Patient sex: M
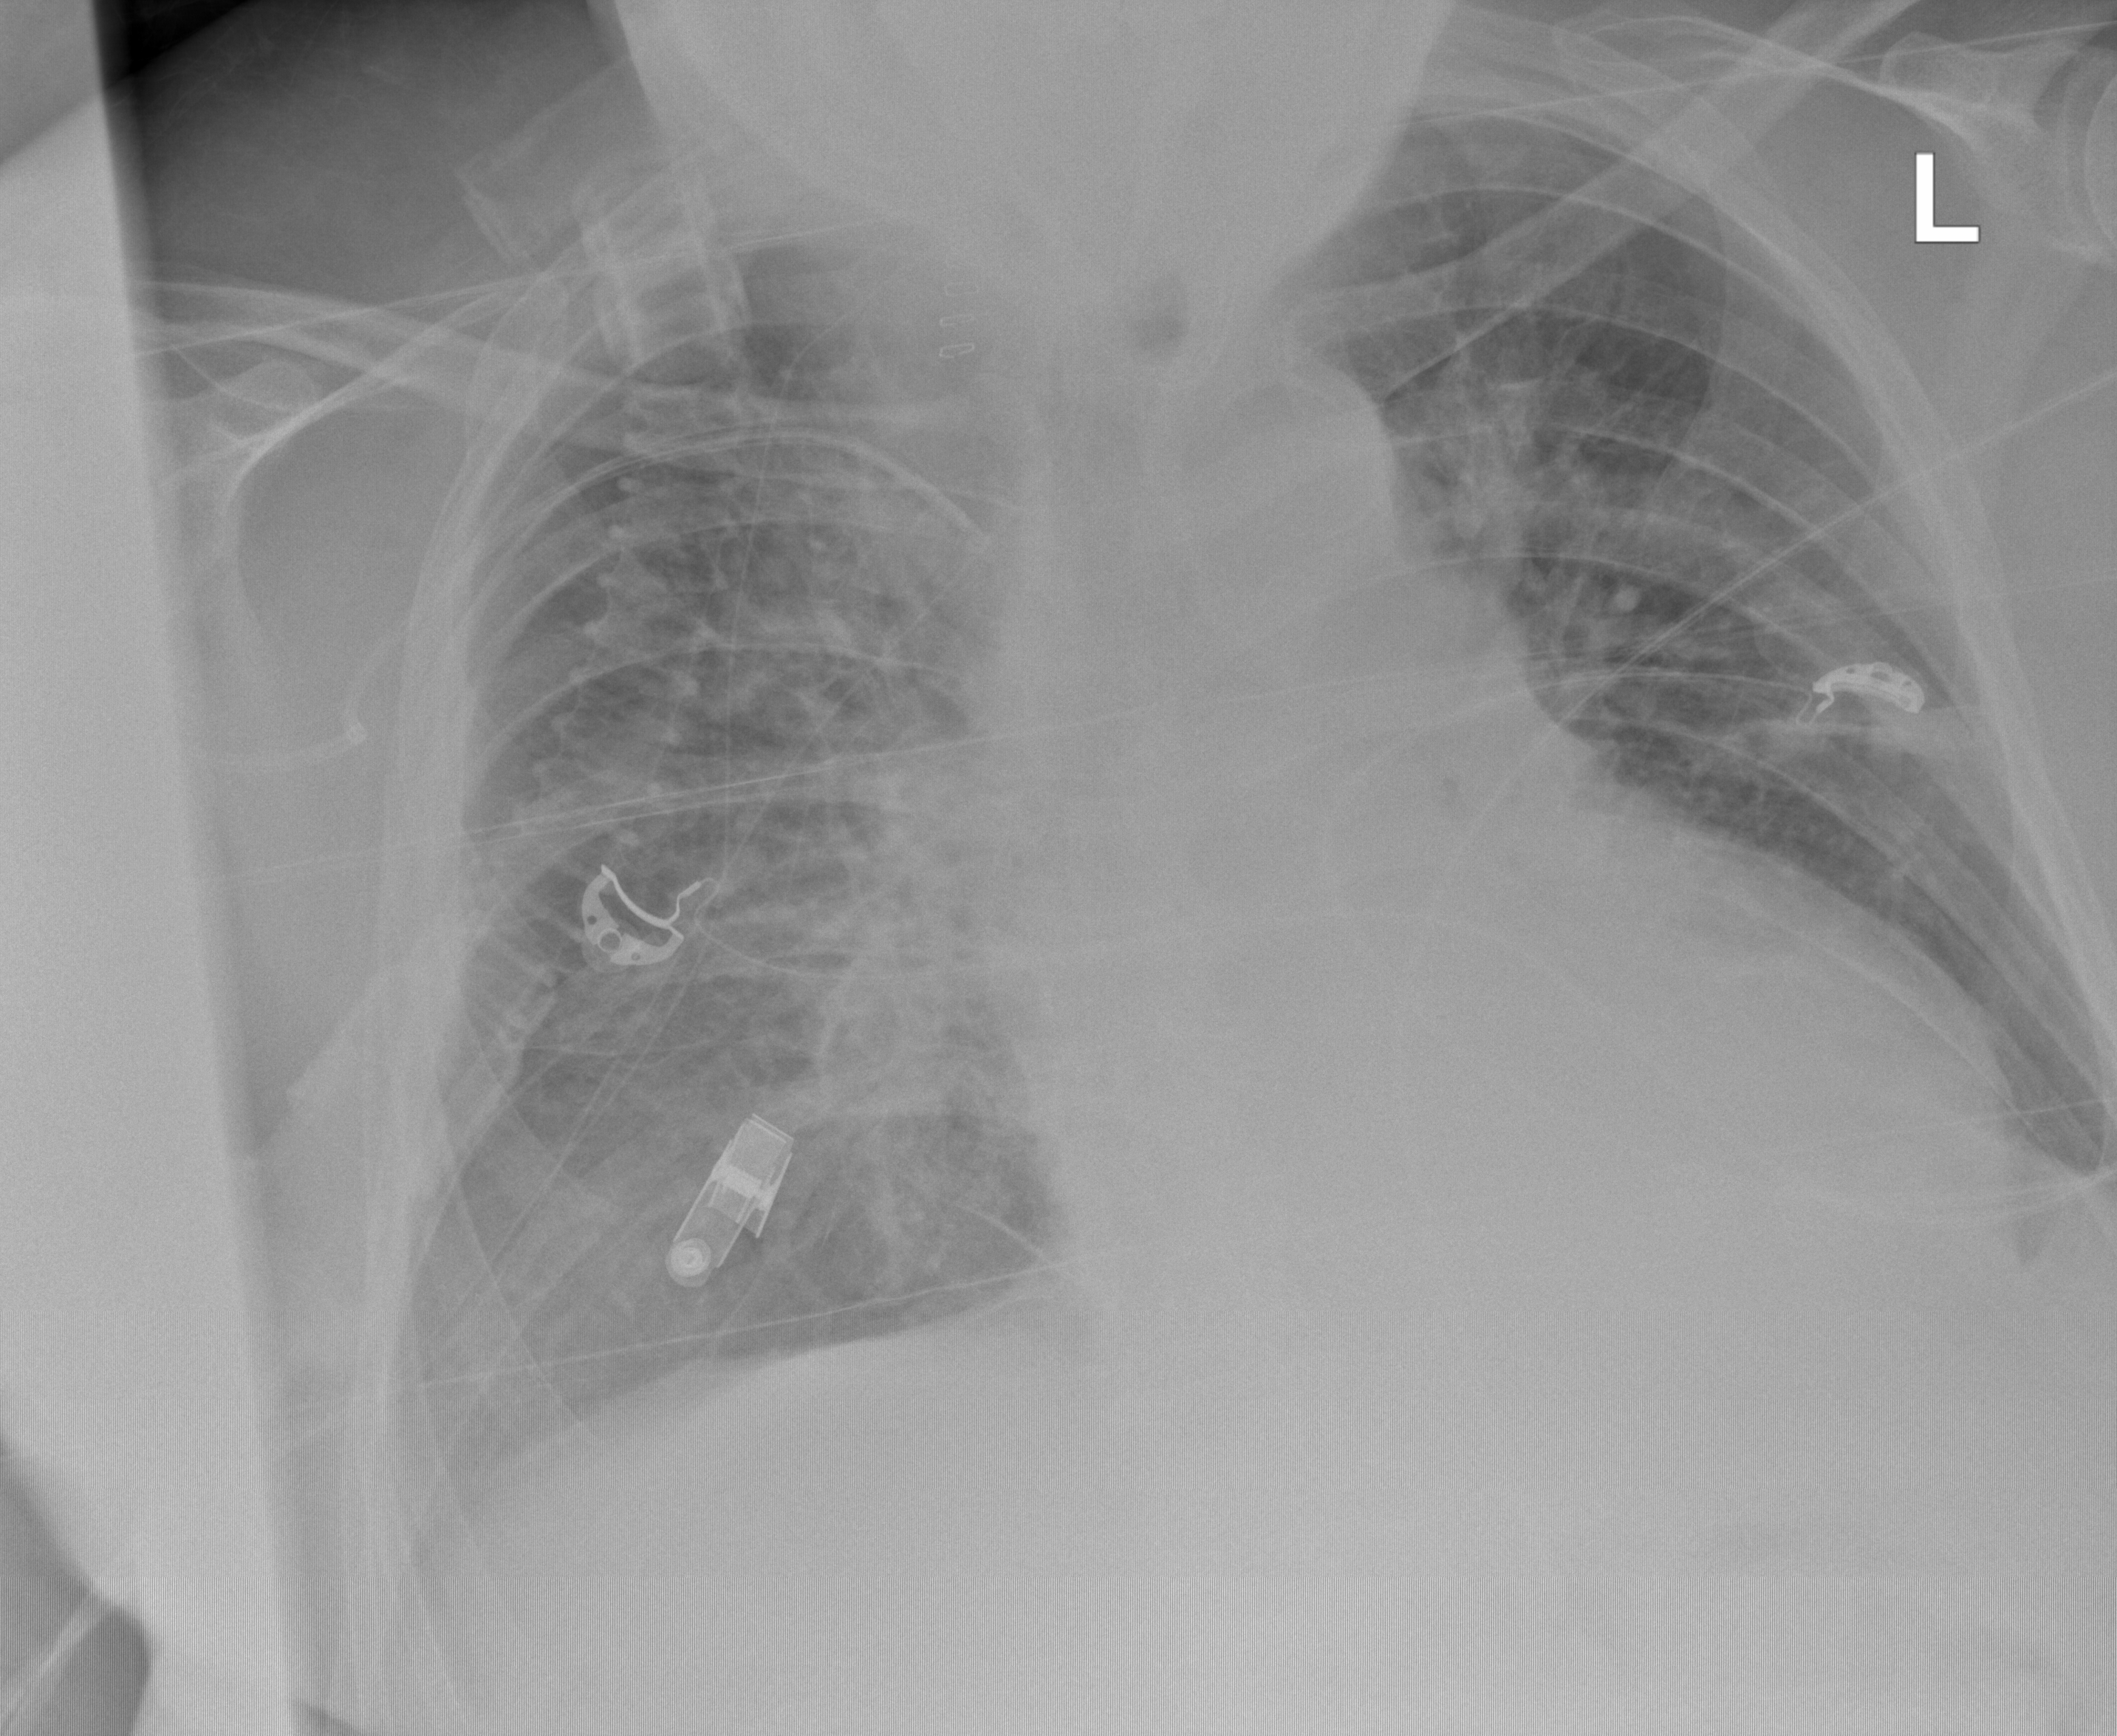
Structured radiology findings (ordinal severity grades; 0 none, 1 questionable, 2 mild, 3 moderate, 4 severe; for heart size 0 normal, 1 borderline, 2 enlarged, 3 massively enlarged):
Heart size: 1
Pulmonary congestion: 0
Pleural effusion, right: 2
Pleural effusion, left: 2
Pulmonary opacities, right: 3
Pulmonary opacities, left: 2
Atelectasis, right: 3
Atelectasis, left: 2